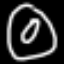
Label: donut